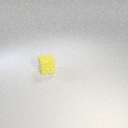
small yellow rubber cube